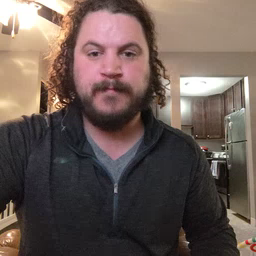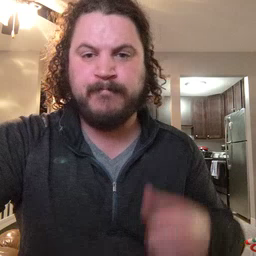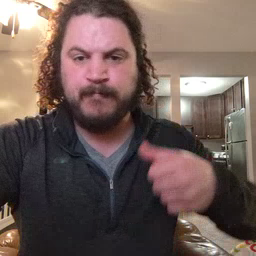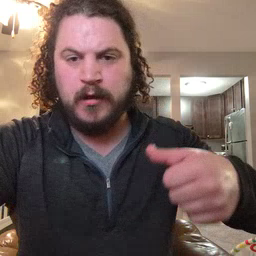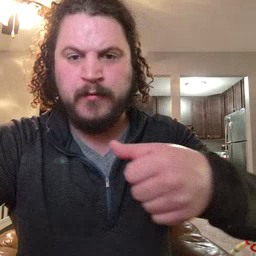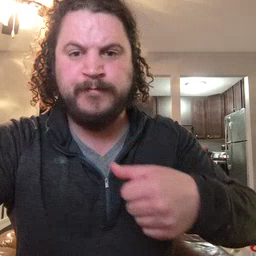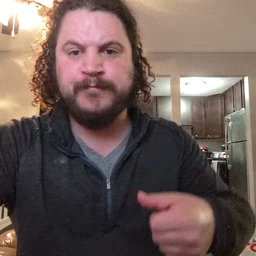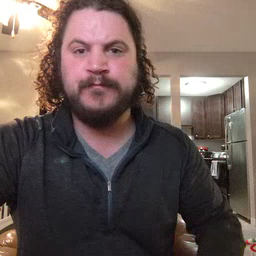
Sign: puzzle